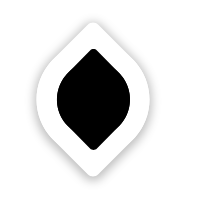
Cursor type: resize_ns
OS/theme: linux-google-cursor
Variant: black